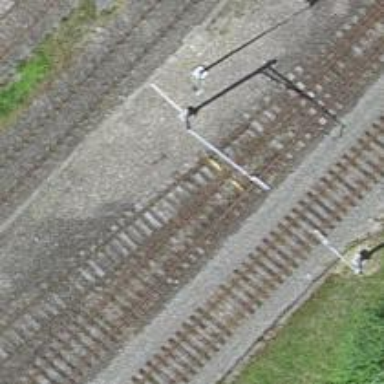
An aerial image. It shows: Single railway spur track.